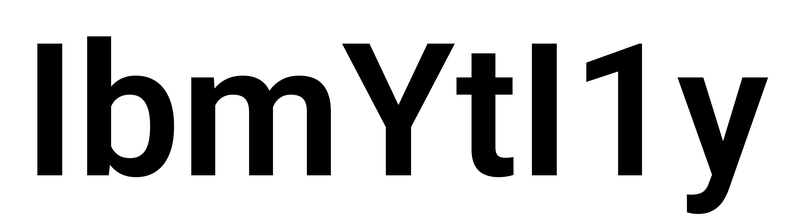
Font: Roboto_SemiBold